Question: I've never become fluent with CSS but I don't think I had this situation before.
I'm thinking of using <URL> to add CSS to a third-party site over which I have no direct control. So the HTML and CSS is not really set up for the kind of customizations I want to do.
The site I wish to tweak doesn't allow good control over fonts but some of its pages (user created) make a lot of use of some exotic Unicode ranges (eg. Khmer) that my OS/browser combination choose a terrible font for:

Can I make a CSS rule that will apply to all text in a page that falls within a certain Unicode range to set it to a known good font, without delving into the structure of the page HTML/DOM?
(Or is 'unicode-range' only for doing something different with webfonts?
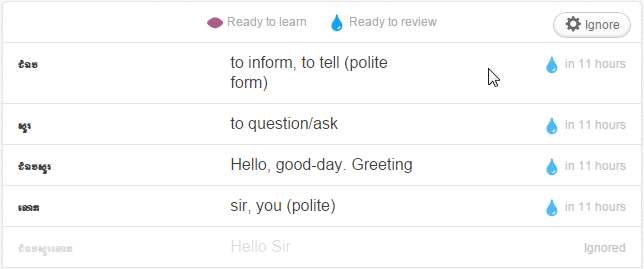
Answer: The answer is yes in most browsers
<URL>
> The unicode-range CSS descriptor sets the specific range of characters
to be downloaded from a font defined by @font-face and made available
for use on the current page.
Example:
'''
@font-face {
font-family: 'Ampersand';
src: local('Times New Roman');
unicode-range: U+26;
}
'''
Support: <URL>
Also see this <URL>